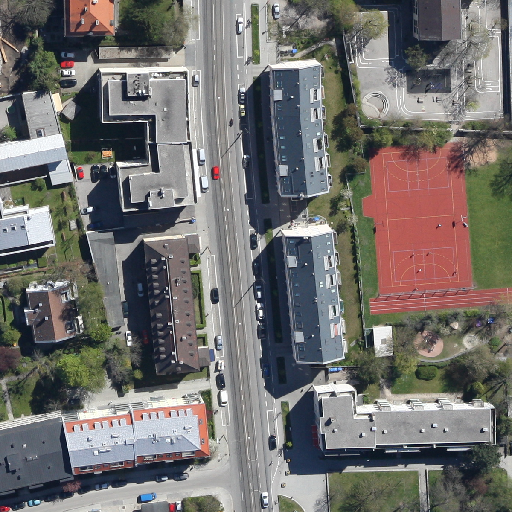
Referring expression: light-duty vehicle